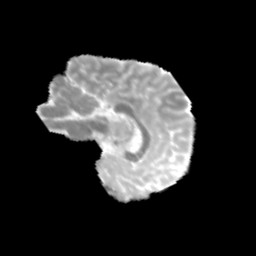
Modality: MD
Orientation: sagittal
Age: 11
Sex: male
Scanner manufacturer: siemens
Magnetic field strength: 3 T
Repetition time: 3.8 s
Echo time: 0.07 s